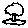
Label: tree